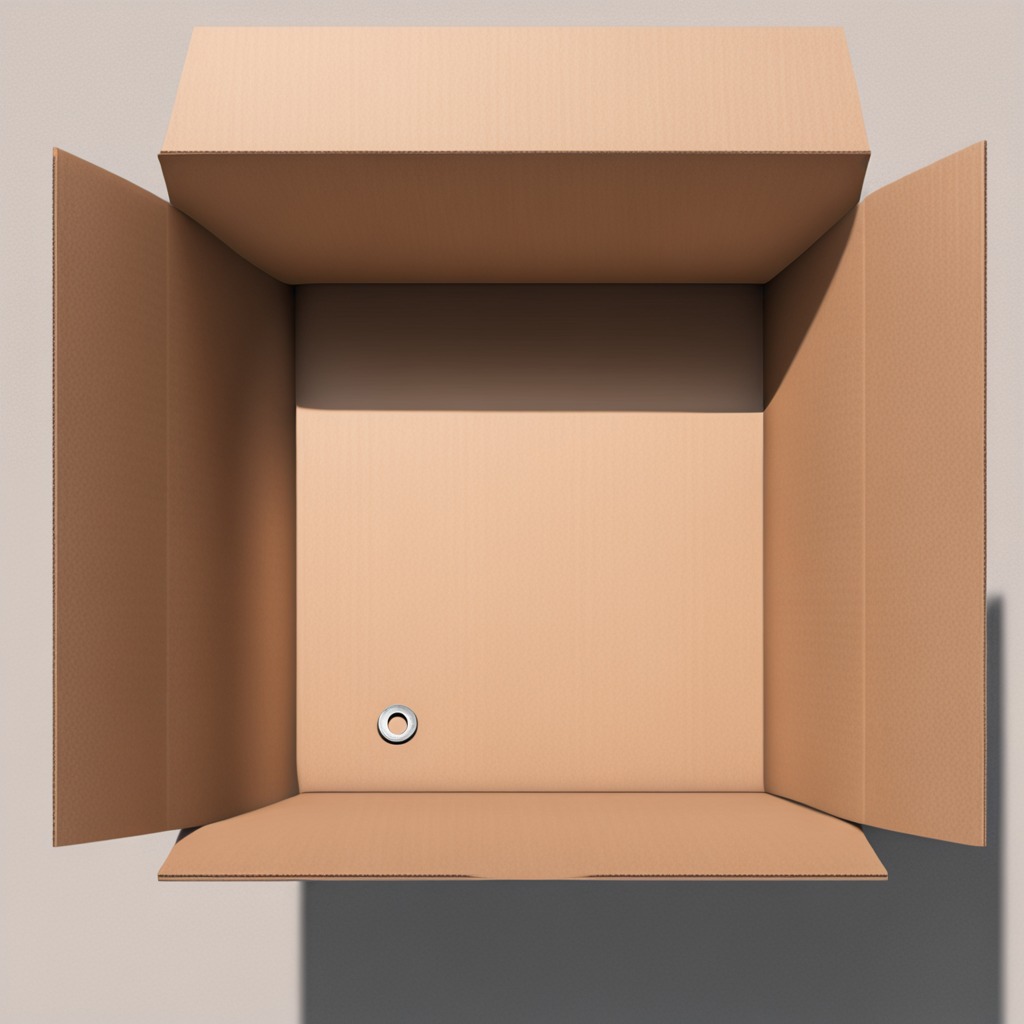
A flat metal washer is lying on the cardboard box surface in an outdoor workshop during daytime bright natural light soft shadows slightly creased but